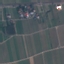
Label: PermanentCrop